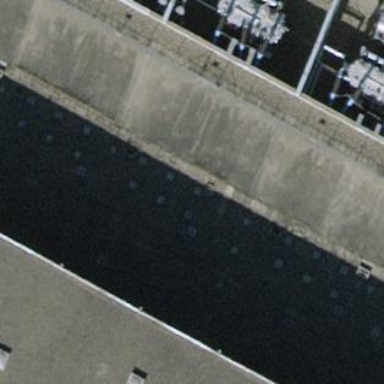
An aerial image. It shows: Industrial building housing power substation at the distribution level.